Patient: sex M, age 60
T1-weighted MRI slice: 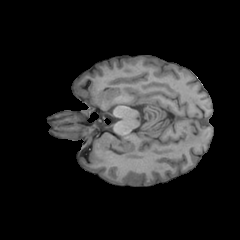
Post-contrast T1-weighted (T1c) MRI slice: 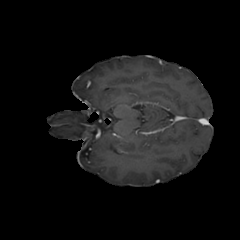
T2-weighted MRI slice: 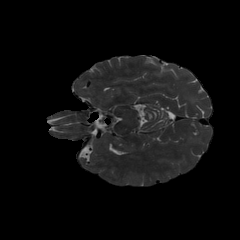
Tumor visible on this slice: no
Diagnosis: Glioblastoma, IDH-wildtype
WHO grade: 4